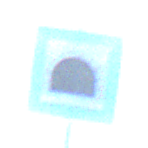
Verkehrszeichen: Tunnel
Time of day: MorningAfternoon
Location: Outdoor (Nature)
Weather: PartlyCloudy
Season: NotSpecified
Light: Natural